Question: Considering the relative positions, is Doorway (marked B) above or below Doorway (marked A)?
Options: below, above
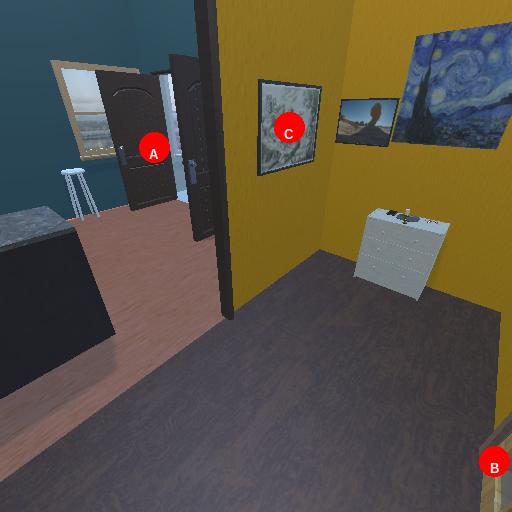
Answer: below